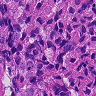
Metastatic tissue present: yes